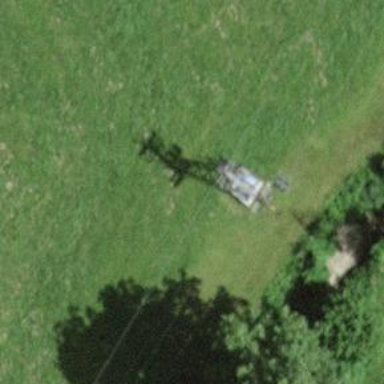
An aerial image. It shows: Pylon used for aerialway.